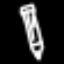
Label: pencil